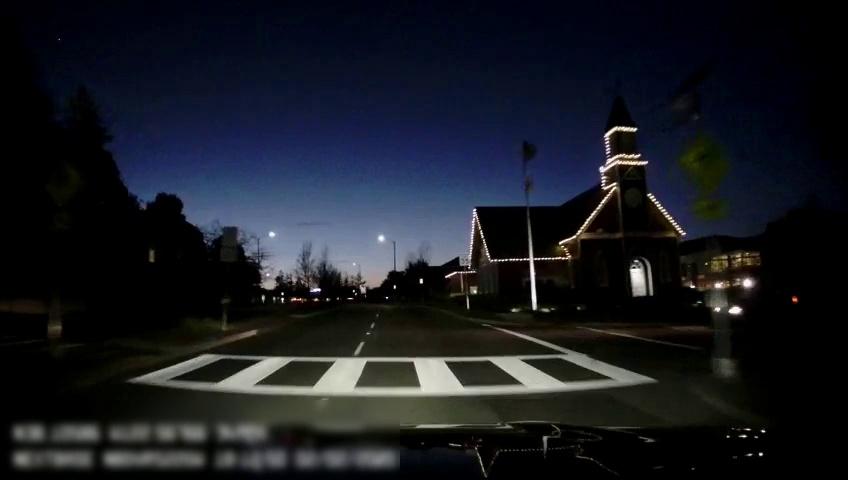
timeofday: Night
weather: Other
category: Drivable Space
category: Drivable Space
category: Vehicles | Car
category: Lanes | Current Lane
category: Traffic | Signs
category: Traffic | Signs
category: Traffic | Signs
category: Traffic | Signs
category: Traffic | Signs
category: Traffic | Signs